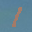
Label: 1